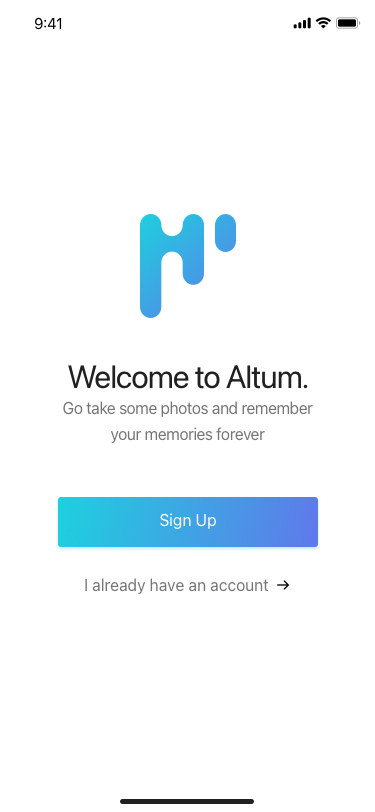
Text in this UI design:
I already have an account
Go take some photos and remember your memories forever
Welcome to Altum.